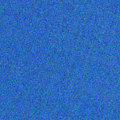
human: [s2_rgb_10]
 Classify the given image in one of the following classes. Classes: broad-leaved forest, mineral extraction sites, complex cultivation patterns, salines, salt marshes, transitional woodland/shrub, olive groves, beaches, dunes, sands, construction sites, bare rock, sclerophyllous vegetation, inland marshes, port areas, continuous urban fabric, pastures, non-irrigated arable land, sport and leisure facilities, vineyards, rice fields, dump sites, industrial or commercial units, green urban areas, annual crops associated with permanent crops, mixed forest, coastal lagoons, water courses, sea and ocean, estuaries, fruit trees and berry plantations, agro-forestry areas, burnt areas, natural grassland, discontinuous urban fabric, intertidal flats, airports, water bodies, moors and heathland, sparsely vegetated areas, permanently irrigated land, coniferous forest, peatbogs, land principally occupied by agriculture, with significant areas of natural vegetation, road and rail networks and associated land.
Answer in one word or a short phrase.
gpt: sea and ocean